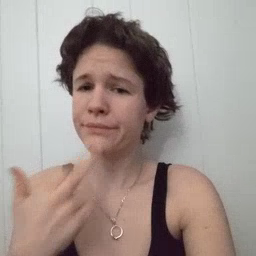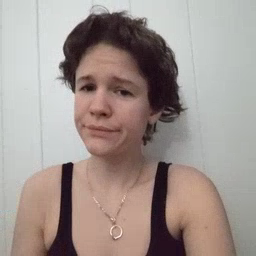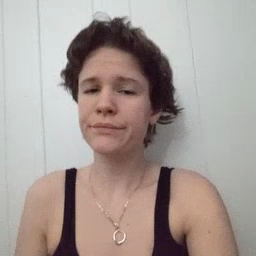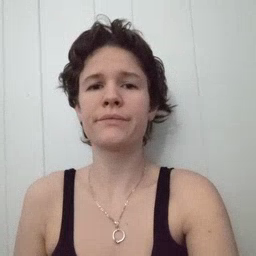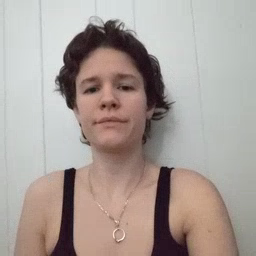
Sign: cute